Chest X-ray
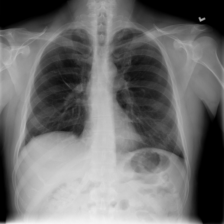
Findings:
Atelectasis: negative
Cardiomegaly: negative
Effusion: negative
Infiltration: negative
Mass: negative
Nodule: negative
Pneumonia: negative
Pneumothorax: negative
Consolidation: negative
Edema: negative
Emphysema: negative
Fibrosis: negative
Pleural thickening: negative
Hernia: negative